Question: I have an application where a user is allowed to save some text data into a MYSQL database through a web interface. In addition, they can also attach a file to this text and I save this into a blob field. The file types that get attached are simple .txt files.
I am able to save this data into the database but I am having trouble retrieving it. This is what I am doing to retrieve it right now:
'''
//Events that take place when trying to retreive an attached file
function getFile(rowid){
//Make an AJAX Request to fetch the file
$.ajax({
type: 'get',
url: 'point-of-contact.php',
data: 'page=attachment&row='+rowid,
dataType: 'text',
success: function(data) {
console.log (data);
}
});
}
'''
The AJAX request above leads to the following PHP code:
'''
$attachments = $poc -> getPOC($_GET['row']);
header('Content-type: text/plain');
echo $attachments;
'''
The problem I face is that when I console log the data received from the AJAX request I get this:

How do I go about getting the data in simple text format?
Could it be that the way I am uploading the file to the database is incorrect? This is how the file is uploaded to the DB:
'''
//File upload code
var fileInput = document.getElementById('upload');
var file = fileInput.files[0];
//Hide the save button
$("#save-button-1").hide();
//Make the AJAX request
$.ajax({
type: 'post',
url: 'point-of-contact.php?page=add',
data: 'point_of_contact=' + $("#textarea1").val() + '&point_of_contact_attachment=' + file,
success: function(data) {
$('#done-1').show();
setTimeout(function() {
$('#done-1').fadeOut();
}, 2500);
$('.loader').fadeOut();
}
});
'''
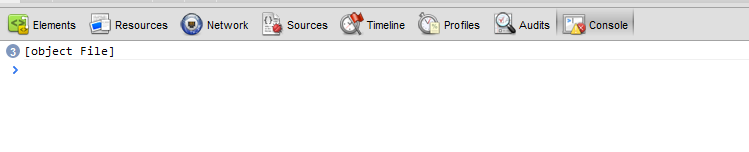
Answer: There is problem in your upload section. The line
'''
var file = fileInput.files[0];
'''
assignes file object into 'file' variable. Later, when you add it to
'''
"point_of_contact_attachment="
'''
it gets converted to string. So you will have
"point_of_contact_attachment=[object file]"
And that is it.